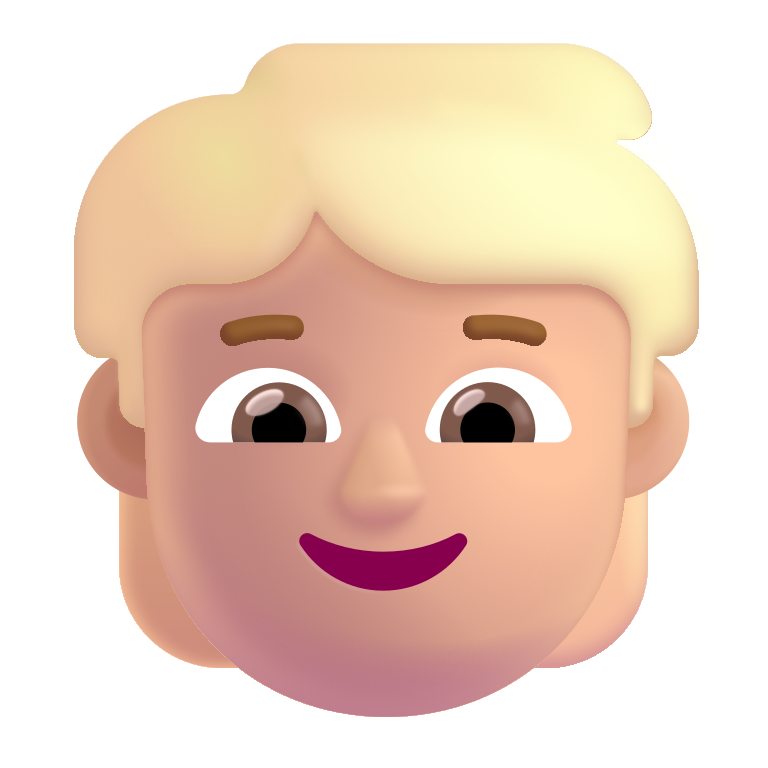
child color  light